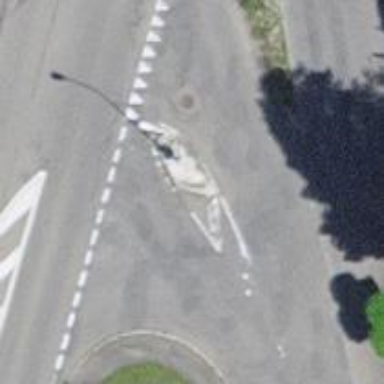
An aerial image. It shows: Bus stop equipped with public transport stop position.